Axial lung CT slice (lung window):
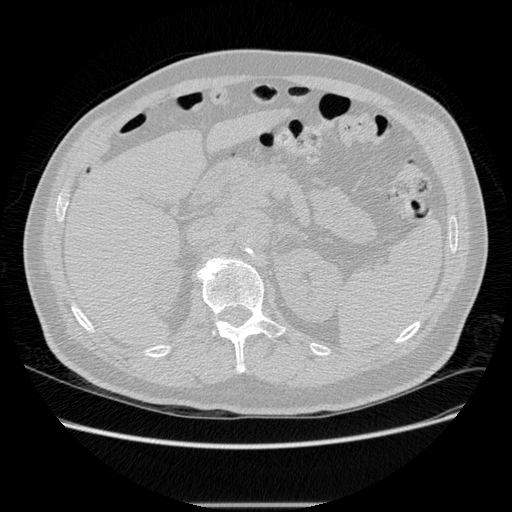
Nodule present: no